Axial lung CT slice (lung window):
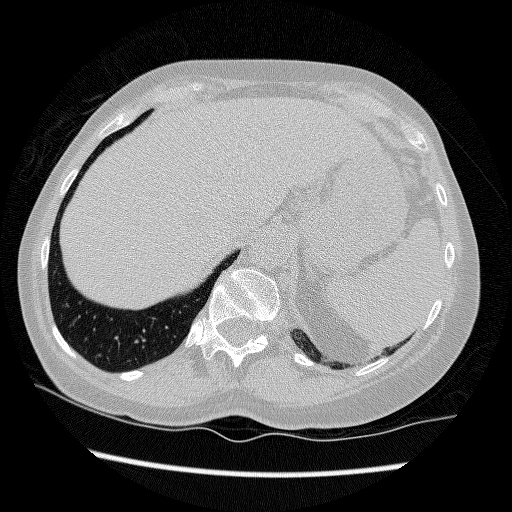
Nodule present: no